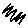
Label: zigzag